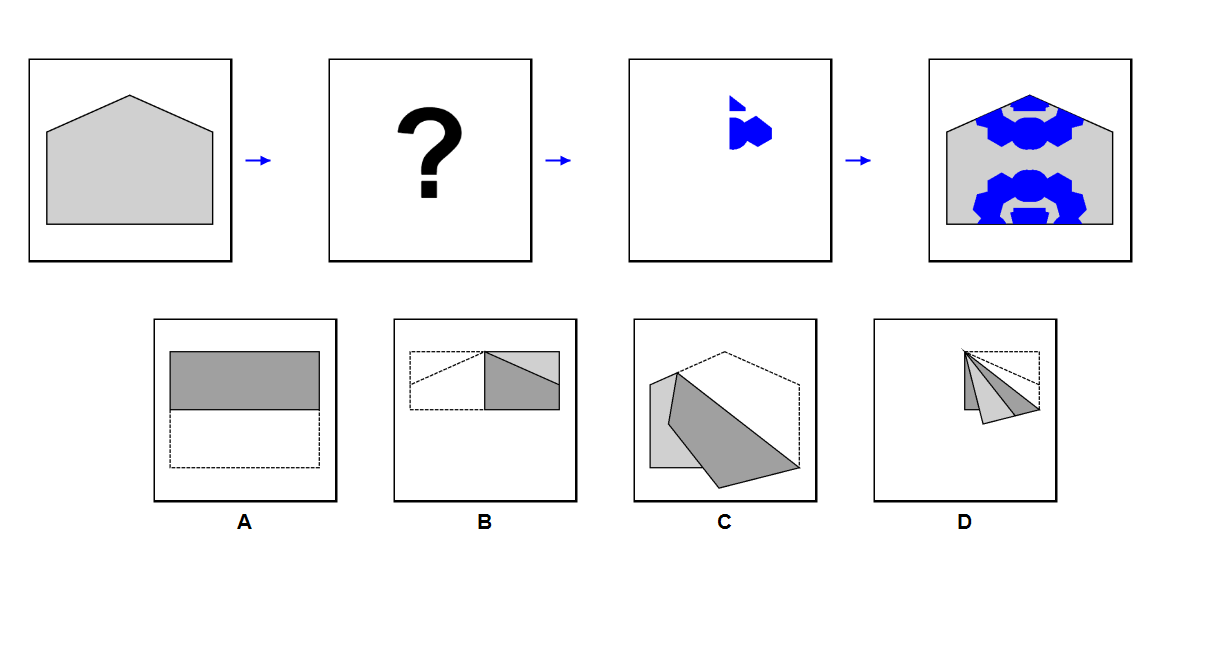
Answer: C